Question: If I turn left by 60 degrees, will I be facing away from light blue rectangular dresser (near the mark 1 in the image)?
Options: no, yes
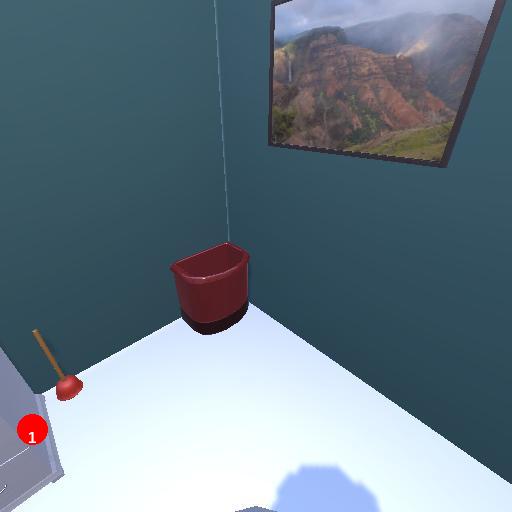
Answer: no